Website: slack
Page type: stored-credit-cards
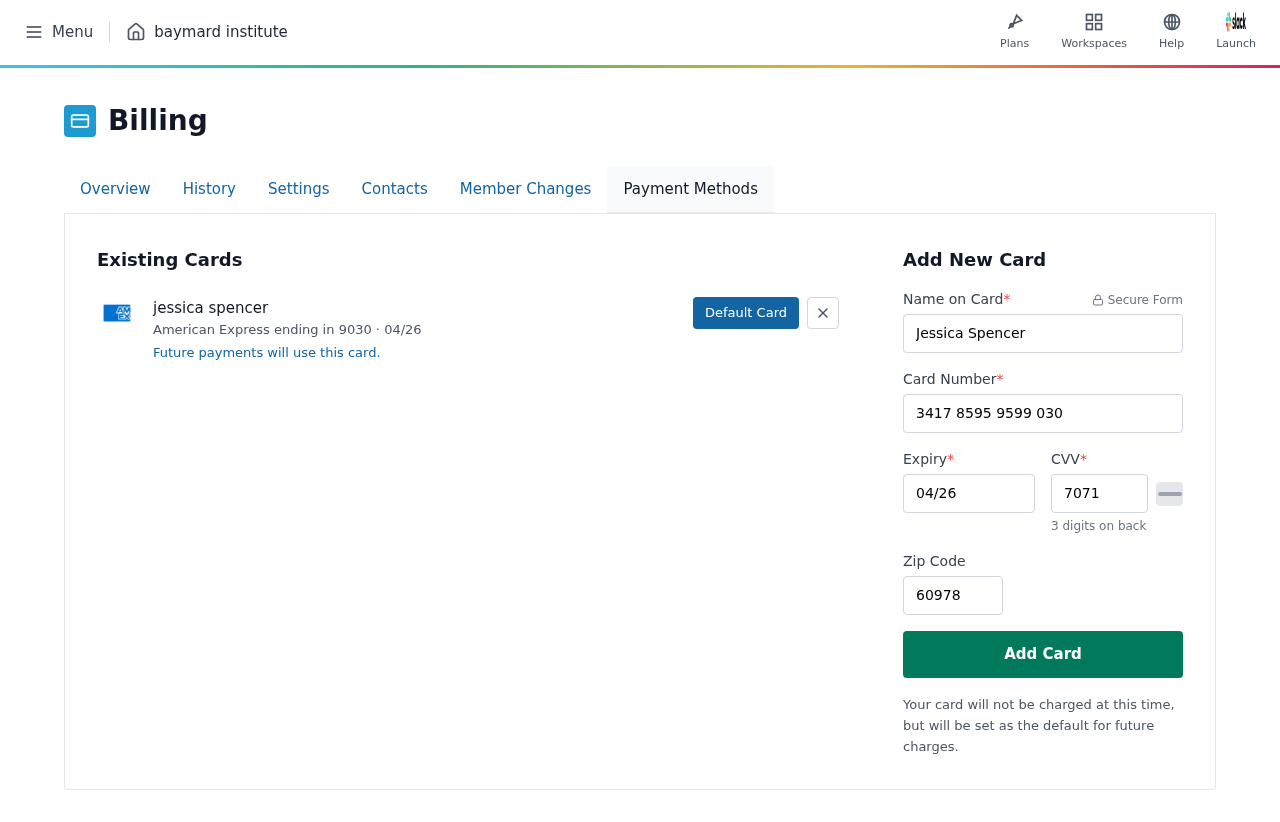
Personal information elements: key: PII_CARD_CVV
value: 7071
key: PII_CARD_EXPIRY
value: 04/26
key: PII_CARD_EXPIRY_MONTH
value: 04
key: PII_CARD_EXPIRY_YEAR
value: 26
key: PII_CARD_LAST4
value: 9030
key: PII_CARD_NUMBER
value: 3417 8595 9599 030
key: PII_CARD_TYPE
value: American Express
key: PII_FULLNAME
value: jessica spencer
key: PII_FULLNAME
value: Jessica Spencer
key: PII_POSTCODE
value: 60978